Question: I am using Chrome, and I would like to be able to run automation tests in C# that tests while the application is offline (I am testing a mobile app with 'PhoneGap'), and later on get online to complete the tests. Is it possible using 'WebDriver' in 'Selenium 2' ?
In Google Chrome you can set on developers tool like shown bellow:

But I don't know how to set it automatically on Selenium.
I know there is a way to check if application is online/offline by checking the
'navigator.onLine' property, but I would like to "fake" it's values for testing purposes;
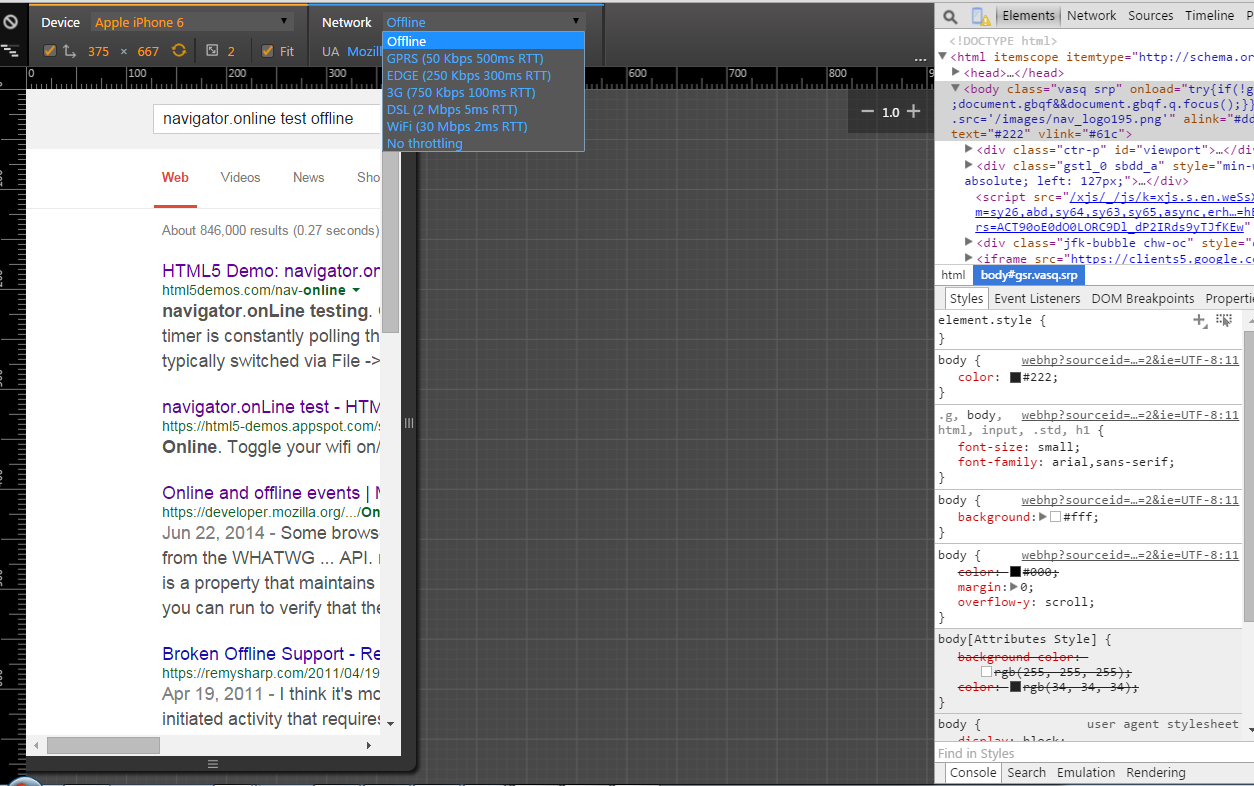
Answer: Selenium is only for web based applications, which means
It just replicates the user actions / behavior. If your user can access your site being in offline mode, then selenium also can do & vice-versa.